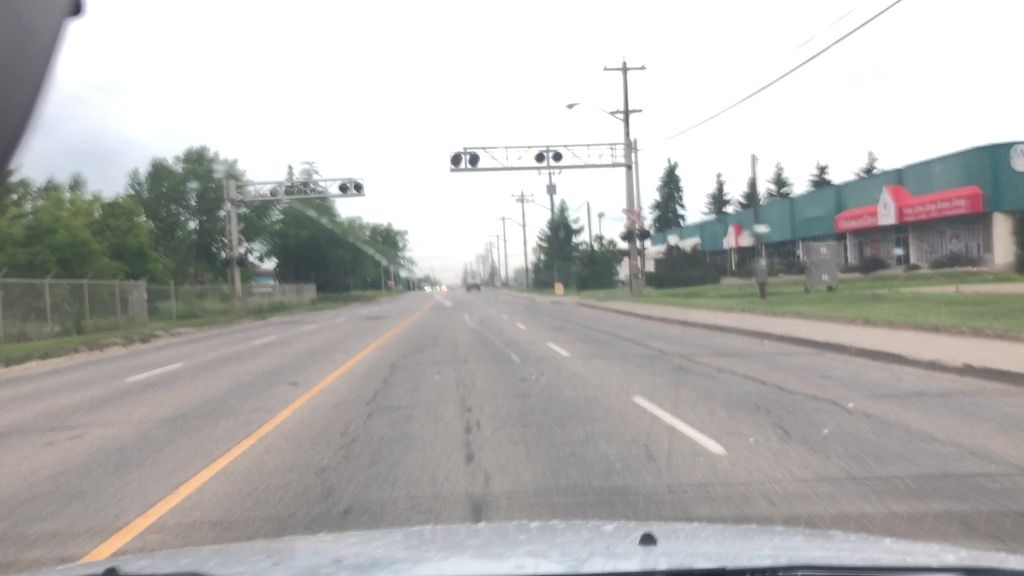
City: edmonton